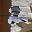
Label: 2